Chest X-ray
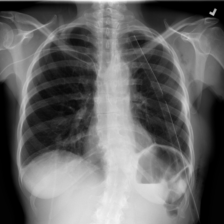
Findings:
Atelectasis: negative
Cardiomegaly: negative
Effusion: negative
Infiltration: negative
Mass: negative
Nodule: negative
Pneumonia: negative
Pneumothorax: positive
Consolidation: negative
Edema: negative
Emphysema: negative
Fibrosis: negative
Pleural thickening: negative
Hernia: negative